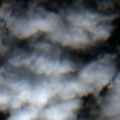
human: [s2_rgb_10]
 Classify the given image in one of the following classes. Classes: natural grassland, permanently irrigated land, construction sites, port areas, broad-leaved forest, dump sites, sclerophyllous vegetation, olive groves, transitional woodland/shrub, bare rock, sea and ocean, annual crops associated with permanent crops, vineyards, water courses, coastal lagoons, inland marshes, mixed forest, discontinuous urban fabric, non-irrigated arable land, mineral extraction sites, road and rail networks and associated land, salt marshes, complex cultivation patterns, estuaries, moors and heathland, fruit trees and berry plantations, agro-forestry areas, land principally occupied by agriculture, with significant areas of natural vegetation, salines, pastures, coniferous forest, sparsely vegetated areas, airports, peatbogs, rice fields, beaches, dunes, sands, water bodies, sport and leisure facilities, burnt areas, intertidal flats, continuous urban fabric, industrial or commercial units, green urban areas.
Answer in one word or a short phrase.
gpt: mixed forest, transitional woodland/shrub, bare rock, sea and ocean